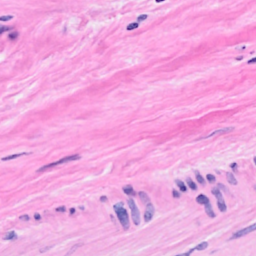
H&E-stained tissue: Breast